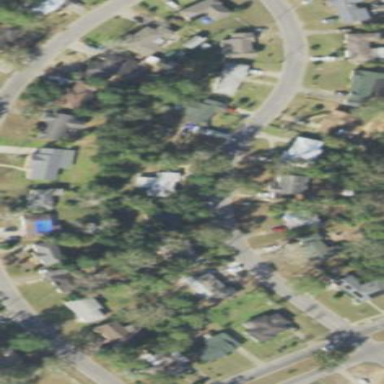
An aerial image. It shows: Residential area consisting of single-family homes.